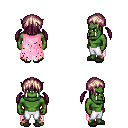
a pixel art fantasy rpg character, male body template, orc, green skin, pink tattered cape, white pants, white blonde twin-tailed hairstyle, gray slippers, four views (front, back, left, right), 2x2 character sprite sheet, small pixel art, hard edges, no anti-aliasing